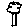
Label: tree